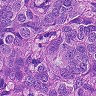
Metastatic tissue present: yes